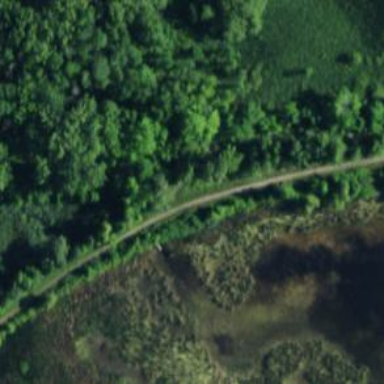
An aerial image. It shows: Abandoned railway.